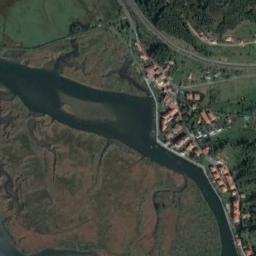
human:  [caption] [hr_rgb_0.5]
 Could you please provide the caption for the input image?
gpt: There are many buildings beside the river .

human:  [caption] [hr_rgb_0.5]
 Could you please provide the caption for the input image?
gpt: The river goes through houses and grass .

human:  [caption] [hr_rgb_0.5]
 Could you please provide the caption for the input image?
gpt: The deep blue river has a channel bar and a residential area is next to the river .

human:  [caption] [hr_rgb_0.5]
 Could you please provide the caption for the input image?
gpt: A green river curved like an arc, With small islands and tributaries on both sides, Green and tan mixed land on both sides, And large buildings .

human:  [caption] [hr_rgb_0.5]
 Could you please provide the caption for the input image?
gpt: There are many brown buildings and meadows near the river .